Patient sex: M
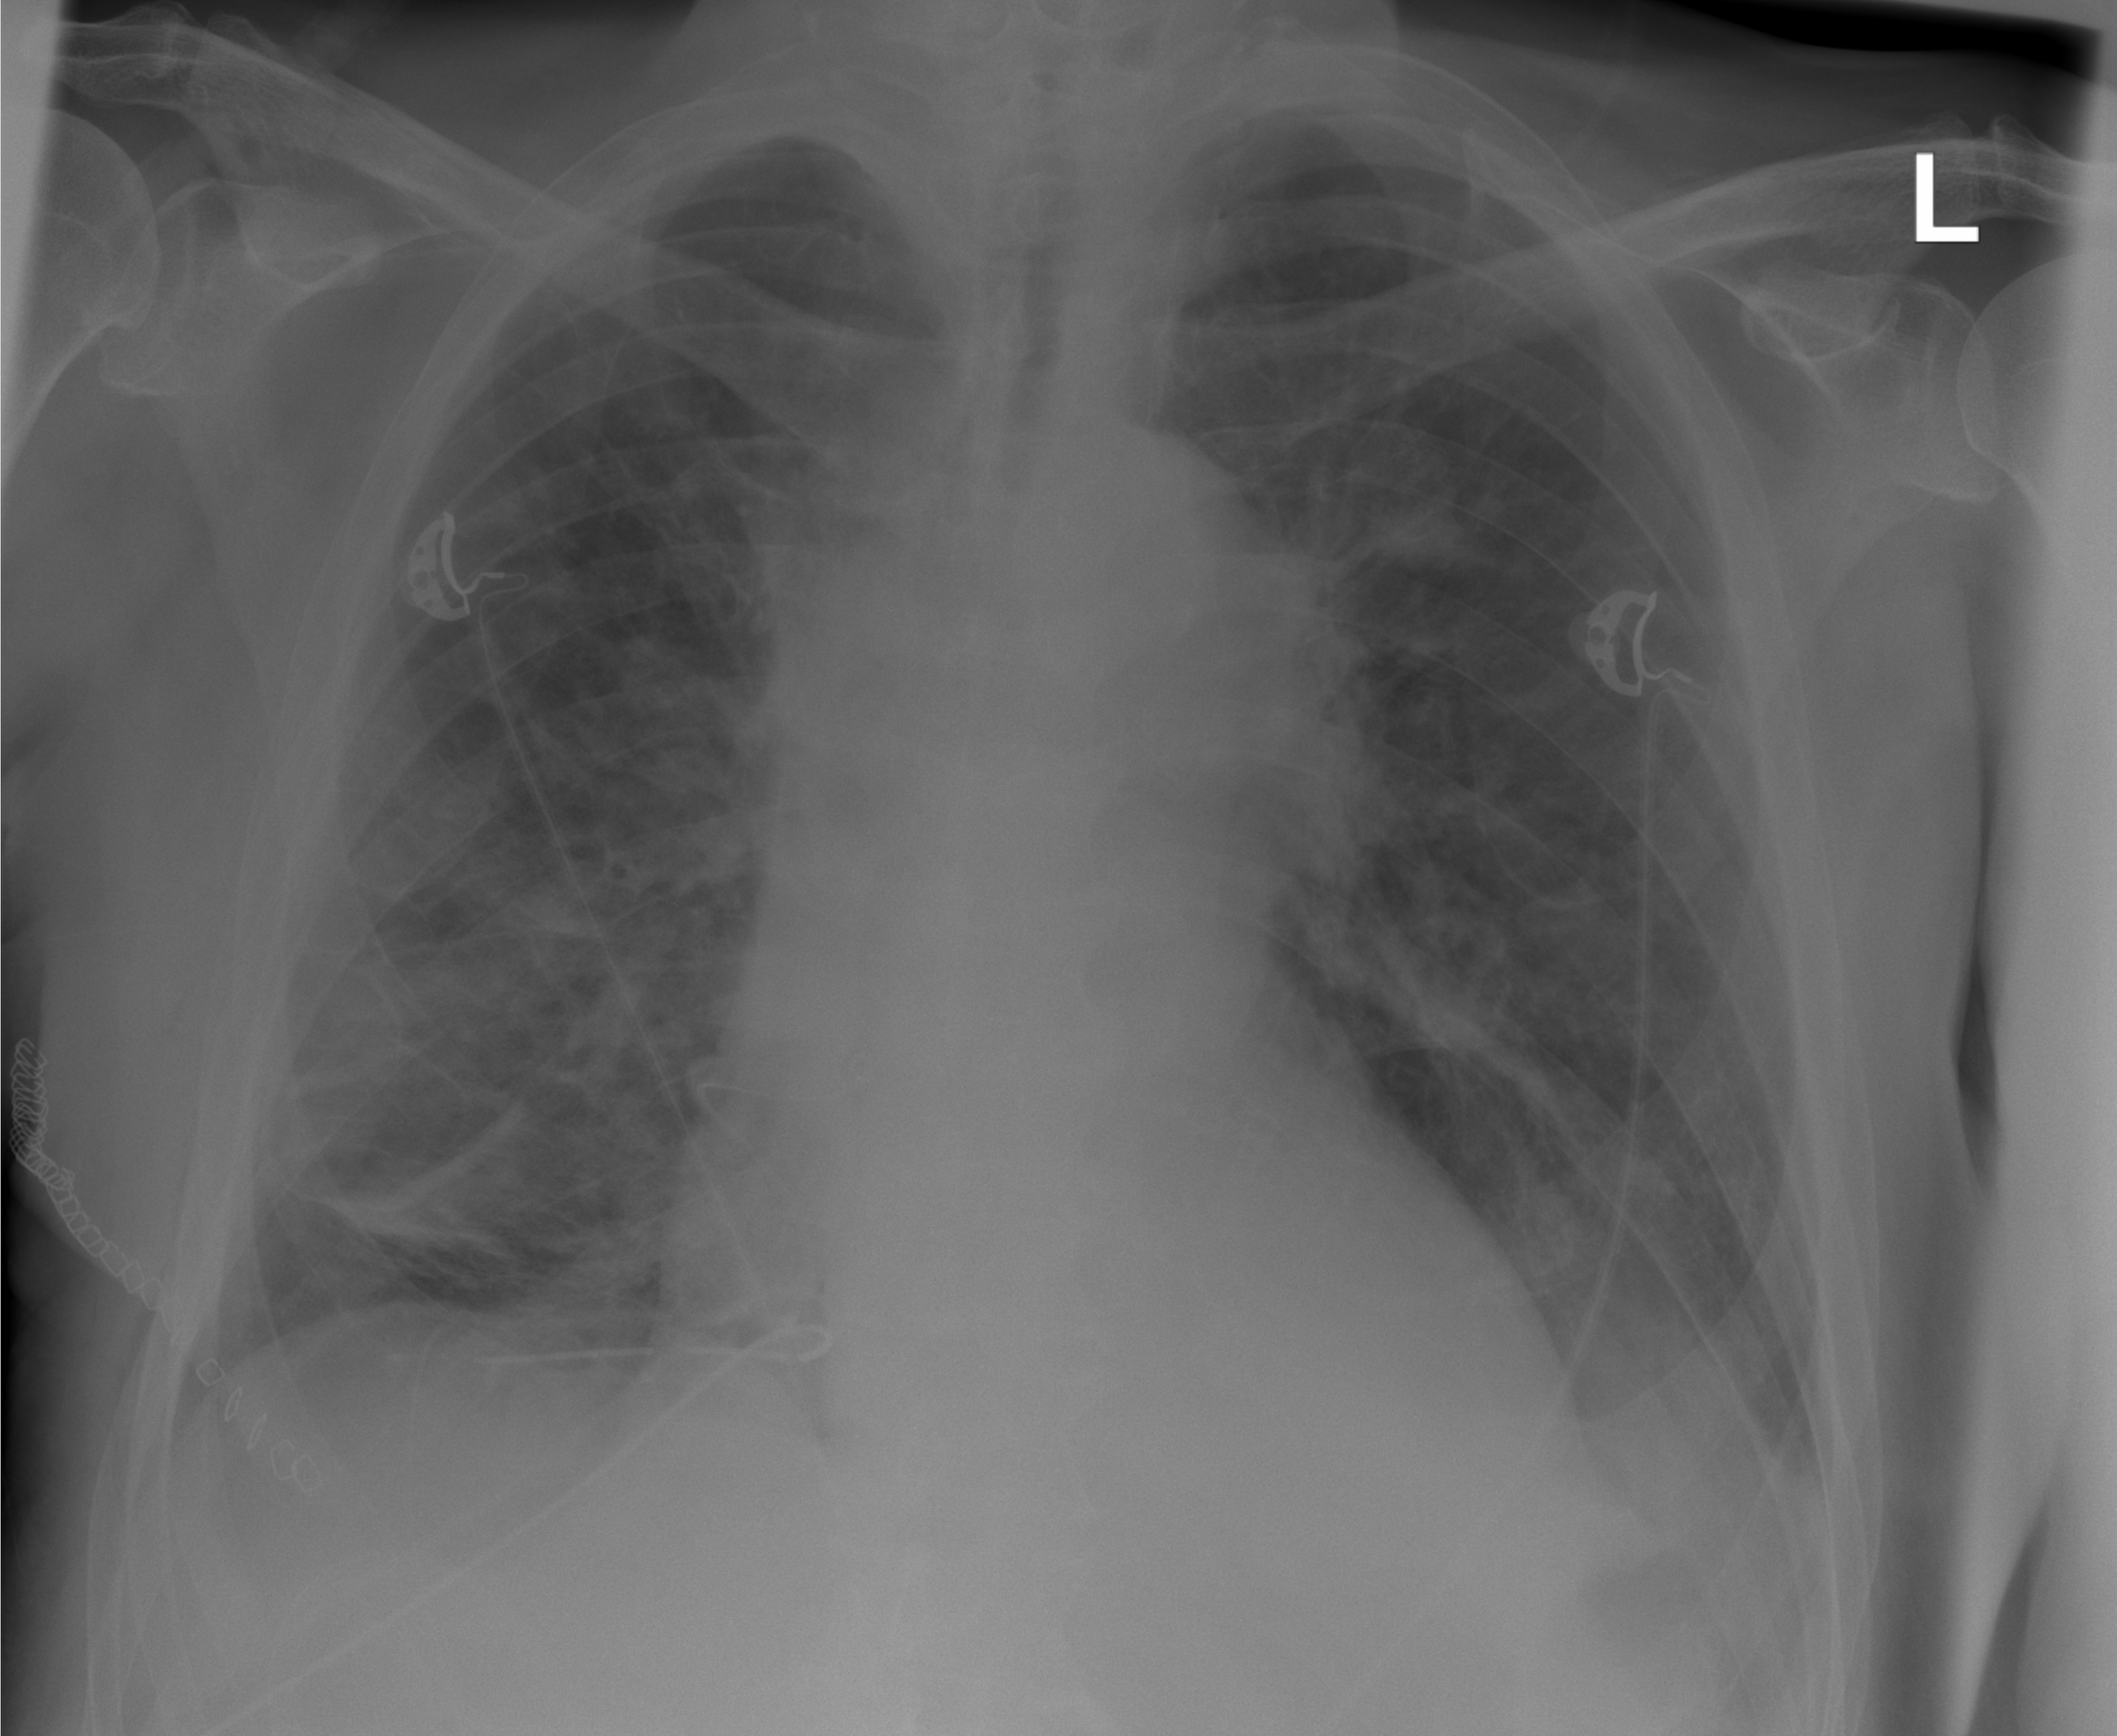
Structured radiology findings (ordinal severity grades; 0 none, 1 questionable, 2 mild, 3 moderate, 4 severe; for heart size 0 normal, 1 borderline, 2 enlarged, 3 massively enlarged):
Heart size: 0
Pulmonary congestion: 2
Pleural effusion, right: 0
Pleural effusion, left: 0
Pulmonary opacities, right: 1
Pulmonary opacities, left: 1
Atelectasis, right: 2
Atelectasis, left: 0